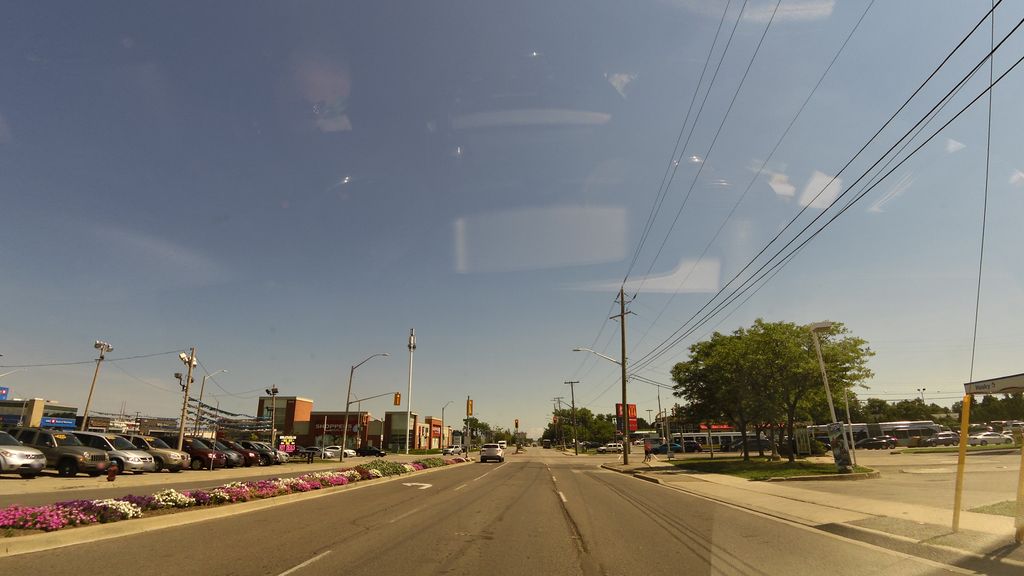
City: hamilton